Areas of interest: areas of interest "Li Ping Airport, Southeast Guizhou"
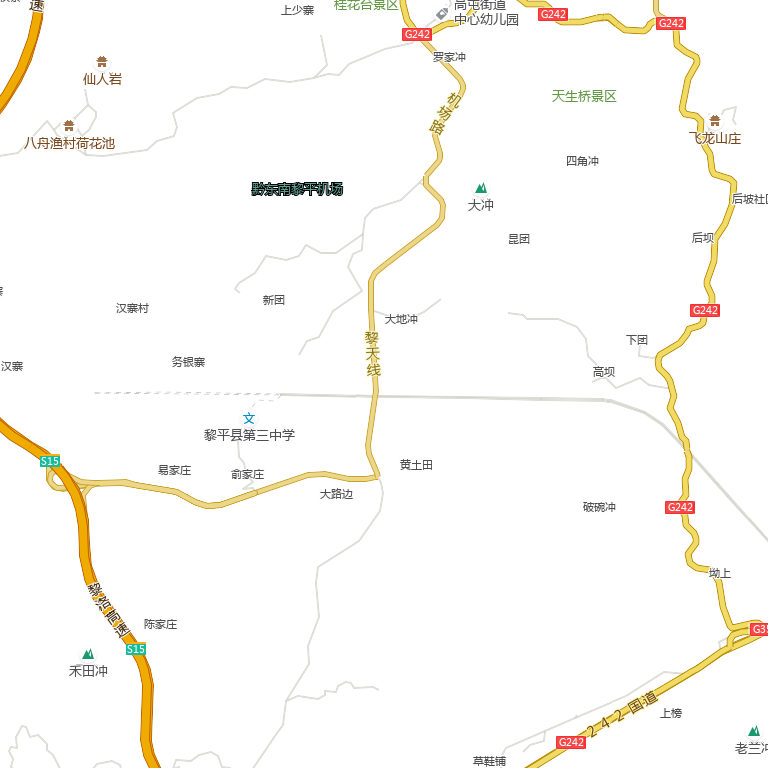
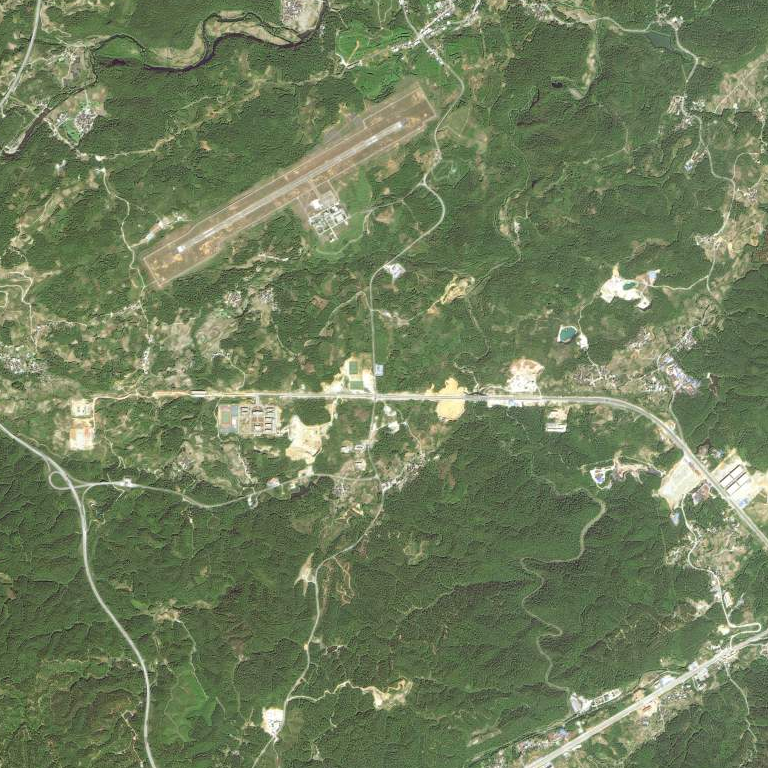